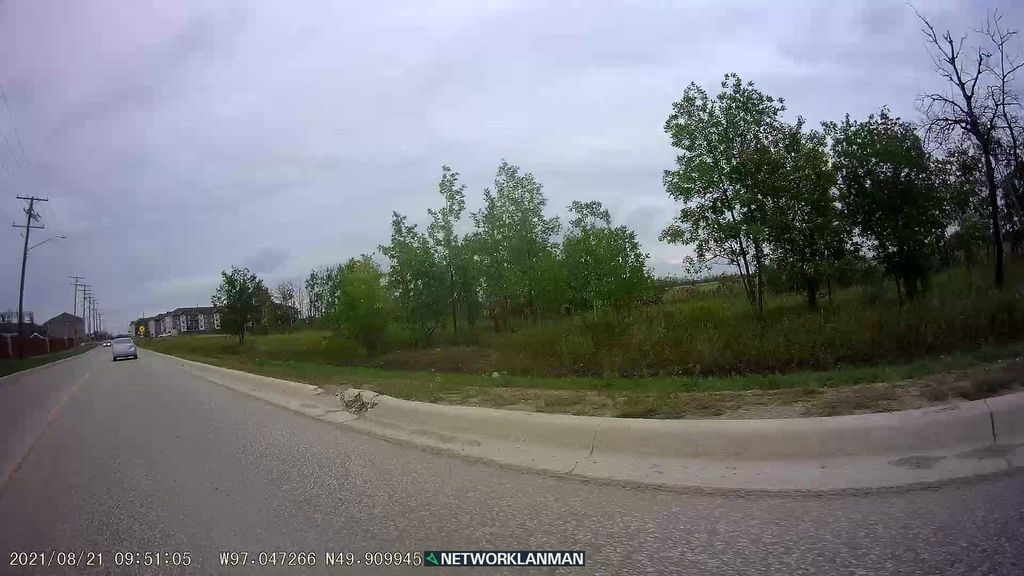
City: winnipeg